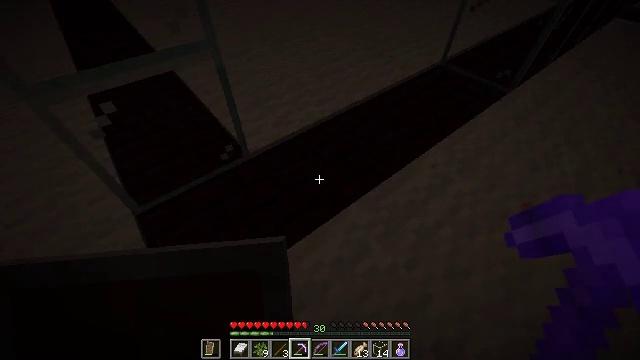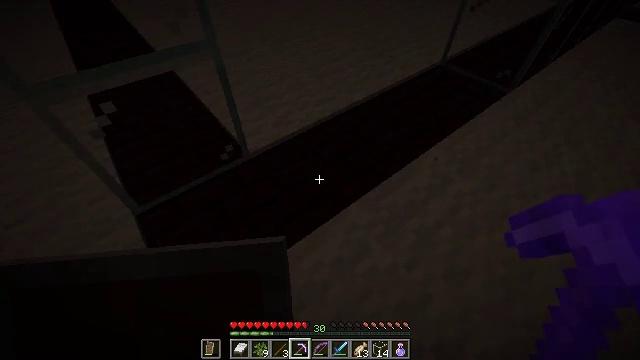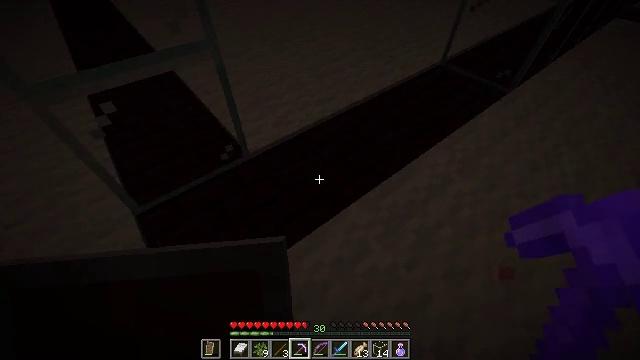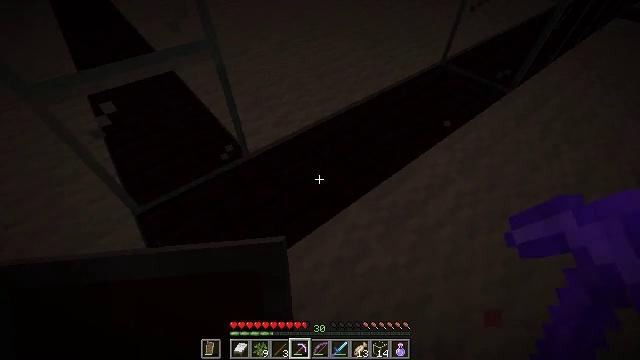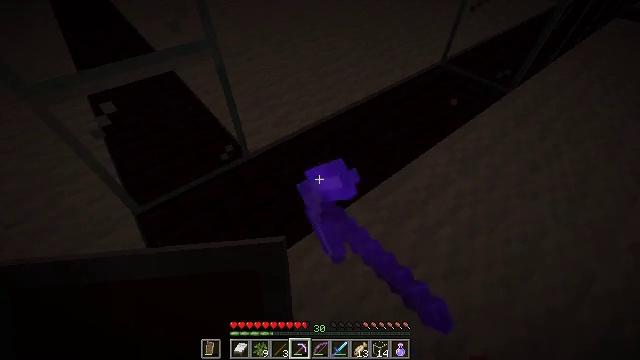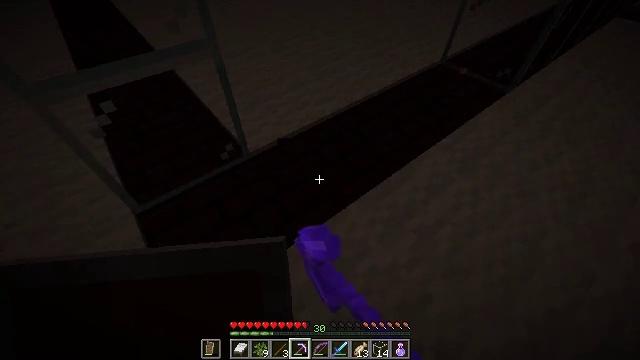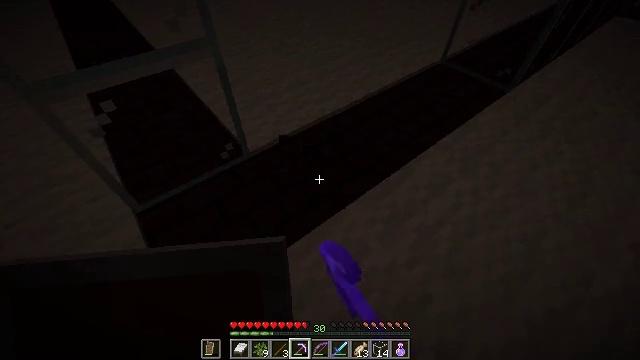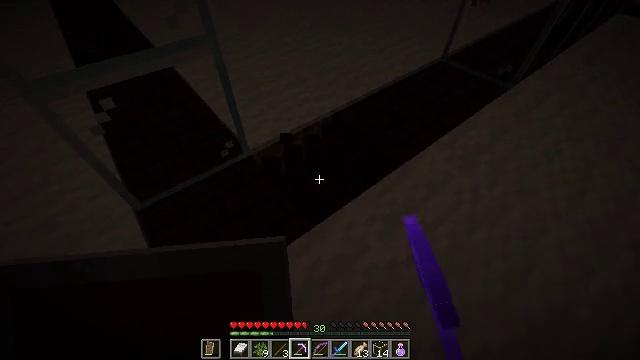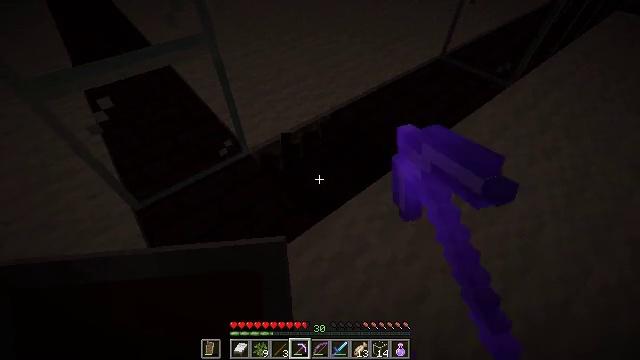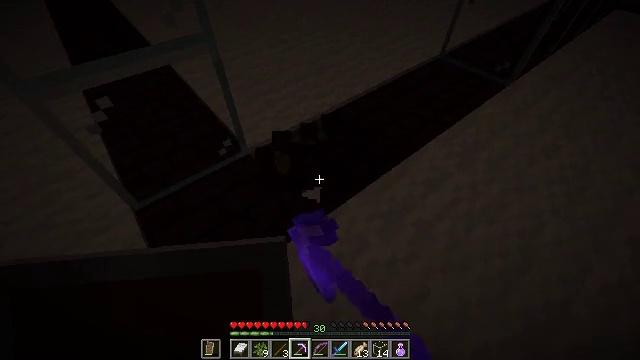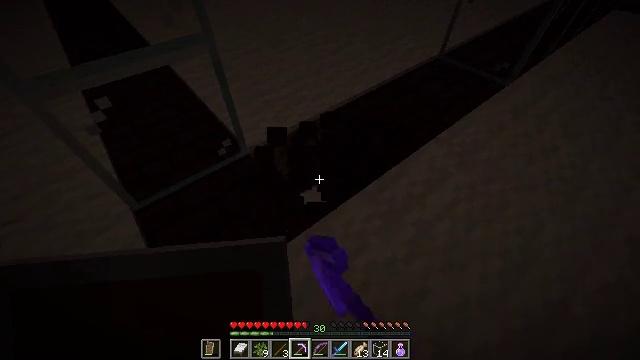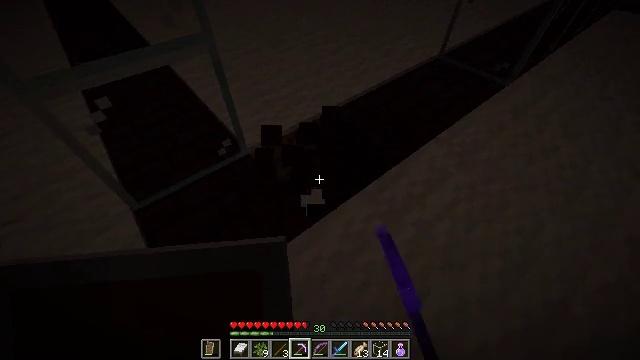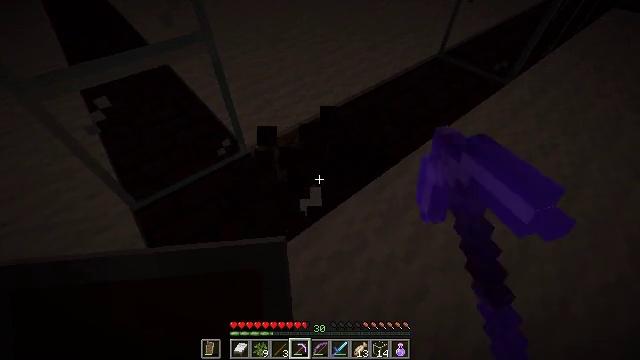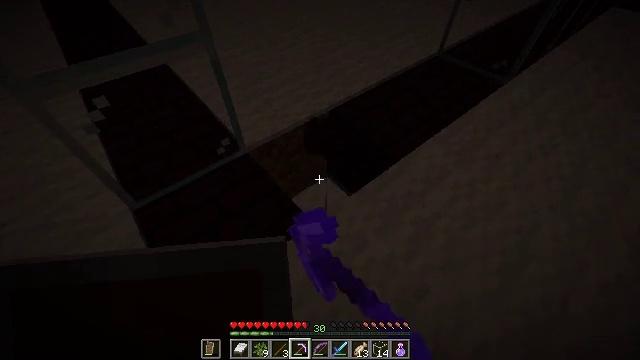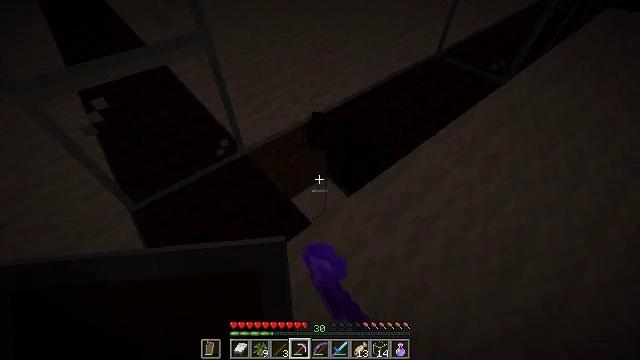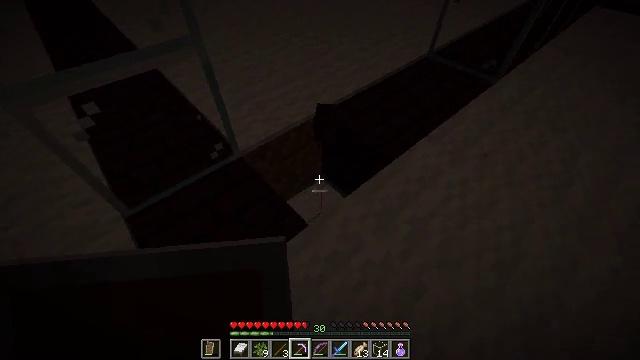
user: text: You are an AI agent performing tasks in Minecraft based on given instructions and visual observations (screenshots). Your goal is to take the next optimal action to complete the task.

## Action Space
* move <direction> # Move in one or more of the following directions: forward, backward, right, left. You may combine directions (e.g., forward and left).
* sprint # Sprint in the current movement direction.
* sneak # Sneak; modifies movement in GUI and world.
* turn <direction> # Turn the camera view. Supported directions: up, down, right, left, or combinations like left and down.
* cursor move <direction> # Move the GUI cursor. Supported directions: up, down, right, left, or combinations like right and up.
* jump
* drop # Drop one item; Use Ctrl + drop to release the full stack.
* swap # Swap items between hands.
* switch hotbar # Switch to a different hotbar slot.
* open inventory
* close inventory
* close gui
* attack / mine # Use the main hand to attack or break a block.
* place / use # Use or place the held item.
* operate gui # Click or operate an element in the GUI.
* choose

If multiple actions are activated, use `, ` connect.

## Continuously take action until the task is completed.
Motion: motion action
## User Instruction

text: Harvest nether bricks from a structure.
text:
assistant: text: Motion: no_op
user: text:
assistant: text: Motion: no_op
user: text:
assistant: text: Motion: attack / mine
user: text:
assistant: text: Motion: attack / mine
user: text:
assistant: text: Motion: attack / mine
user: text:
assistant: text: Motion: attack / mine
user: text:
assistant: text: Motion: attack / mine
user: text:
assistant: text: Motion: attack / mine
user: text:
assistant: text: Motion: attack / mine
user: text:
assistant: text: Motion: attack / mine
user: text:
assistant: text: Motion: attack / mine
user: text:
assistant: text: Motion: attack / mine
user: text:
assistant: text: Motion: attack / mine
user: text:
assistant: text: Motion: no_op
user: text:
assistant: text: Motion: turn right
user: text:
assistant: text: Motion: turn right
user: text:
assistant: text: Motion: turn right
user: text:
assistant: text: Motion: turn right
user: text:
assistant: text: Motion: move forward
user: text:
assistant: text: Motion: move forward
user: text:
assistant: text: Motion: move forward
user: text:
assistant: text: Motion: no_op
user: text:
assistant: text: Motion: no_op
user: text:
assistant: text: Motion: no_op
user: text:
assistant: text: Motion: no_op
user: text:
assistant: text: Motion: no_op
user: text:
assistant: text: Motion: no_op
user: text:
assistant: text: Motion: attack / mine
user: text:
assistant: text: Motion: attack / mine
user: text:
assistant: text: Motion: attack / mine